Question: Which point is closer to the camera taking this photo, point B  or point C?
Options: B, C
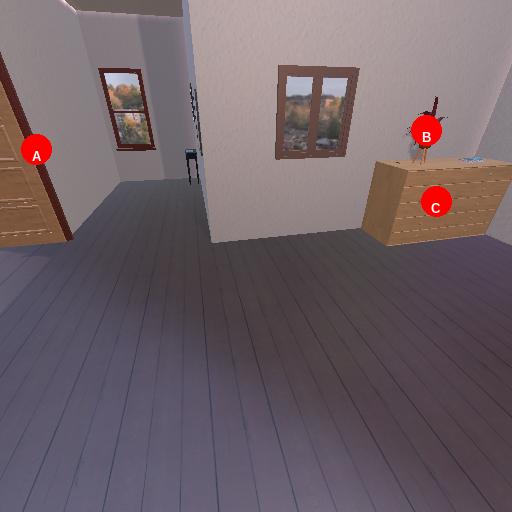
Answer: B